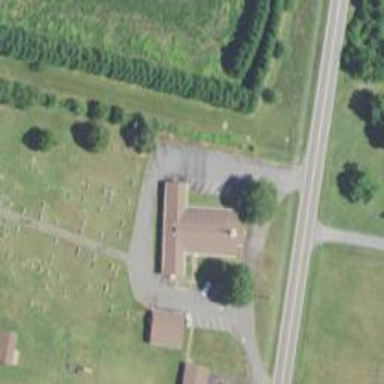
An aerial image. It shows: Cemetery.